Question: Hi i have a ajax functionality which gets data from server side and added append td to table rows
'''
var str =$(".note-list");
$.ajax({
type: "GET",
url: "abc.htm",
success: function(msg){
var s="<tr class='fc-staff'>";
alert("success"+str);
$.each( msg, function(i,value ) {
s=s+"<td class='fc-widget-content fc-first'>"+value+"<i
class='icon-remove'></i></td> ";
});
s=s+"</tr>";
str.html(s);
$("#popup").show();
},
error : function(e) {
alert('Error: ' + e);
}
});
});
'''
For this td which get appended from above jquery click function not working.
Note. Its working for other td in other table
My jquery function
'''
$("td").click(function() {
alert("tdclicked"); // Its not working
alert($(this).text());
});
'''
FUI,
The appended sources are not showing even in view page source also, But in UI its coming
My page source is
'''
<table class="fc-border-separate note-list" style="width: 100%"
cellspacing="0">
// Not showing appended td
</table>
'''
Help me to get the jquery function to work for this appended td.
Thanks in advance
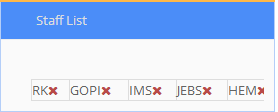
Answer: As you are appending the 'td' elements after the DOM has been loaded, you need to use a delegated event handler. Try this:
'''
$(".note-list").on('click', 'td', function() {
alert("tdclicked"); // Its not working
alert($(this).text());
});
'''